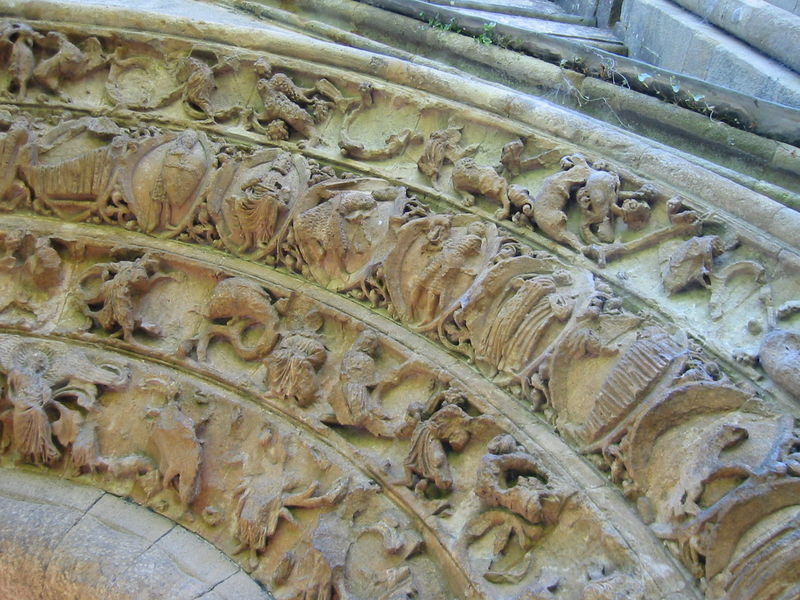
Titel: Ruinen der Abtei von Glastonbury
Standort: Glastonbury, Abtei (EU - GB)
Schlagwörter: tiere, stein, wellen, bogen, unkraut